Question: What is the measurement shown in the image?
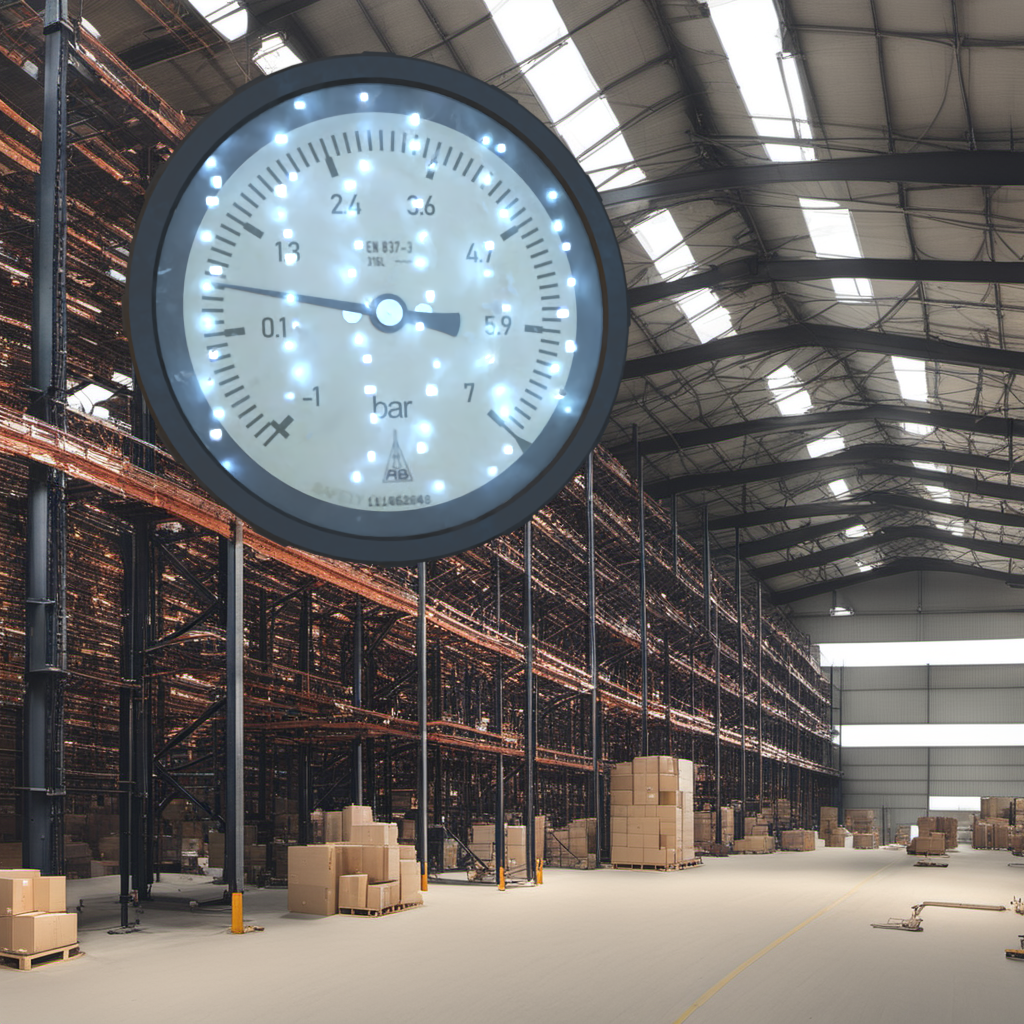
Answer: The result is 0.63
Question: What is the reading range of this measurement?
Answer: The range is from -1 to 7
Question: What is the minimum and maximum value of this measurement?
Answer: The minimum value is -1 and the maximum value is 7